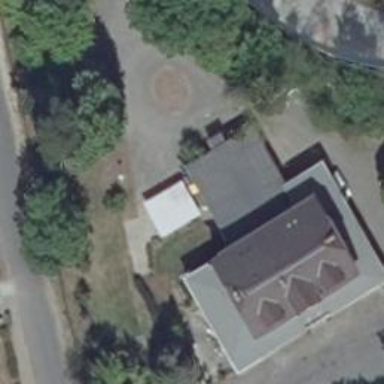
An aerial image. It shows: Restaurant in building.